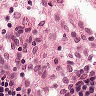
Metastatic tissue present: no